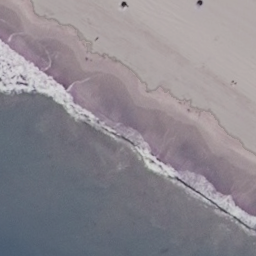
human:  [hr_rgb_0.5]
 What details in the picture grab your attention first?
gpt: beach